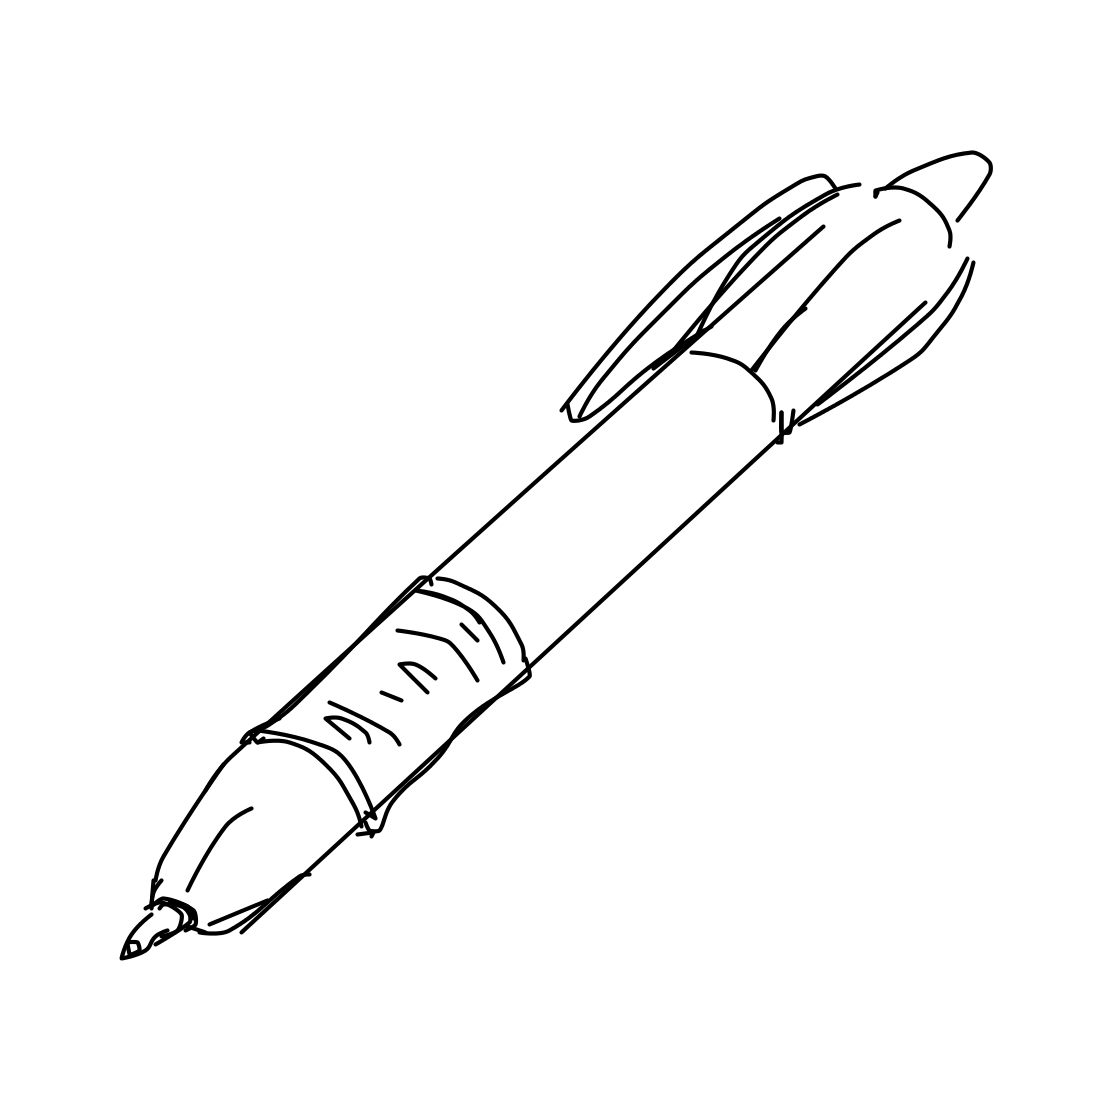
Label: pen